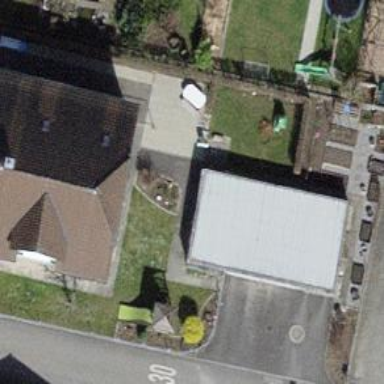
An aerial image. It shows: Garage building.